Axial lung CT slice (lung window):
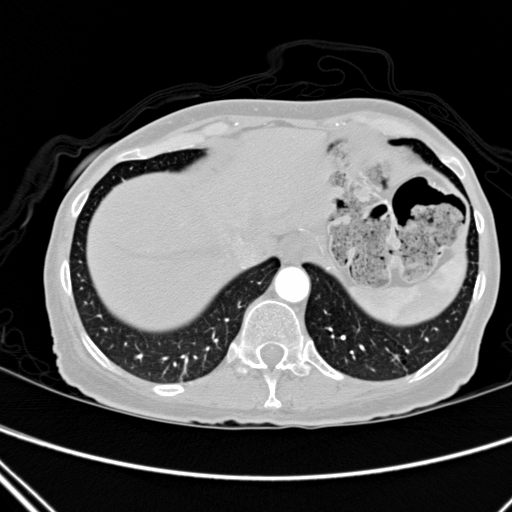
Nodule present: no